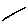
Label: line